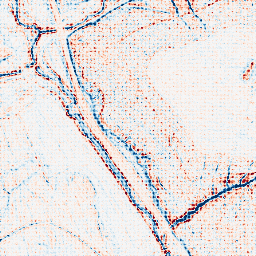
Category: edge_preserving
Decomposition family: anisotropic_diffusion
Decomposition parameters: iterations: 5
kappa: 100
gamma: 0.15
Upsampling method: sinc_blackman
Upsampling parameters: scale: 8
kernel_size: 8
Upsampling scale: 8